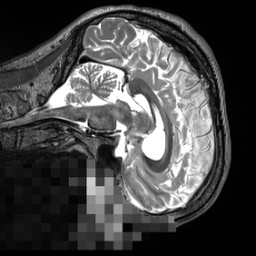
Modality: T2w
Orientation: sagittal
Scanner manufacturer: siemens
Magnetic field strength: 3 T
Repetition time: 3.2 s
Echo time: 0.564 s